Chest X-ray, AP view. Patient: 47 years old, sex M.
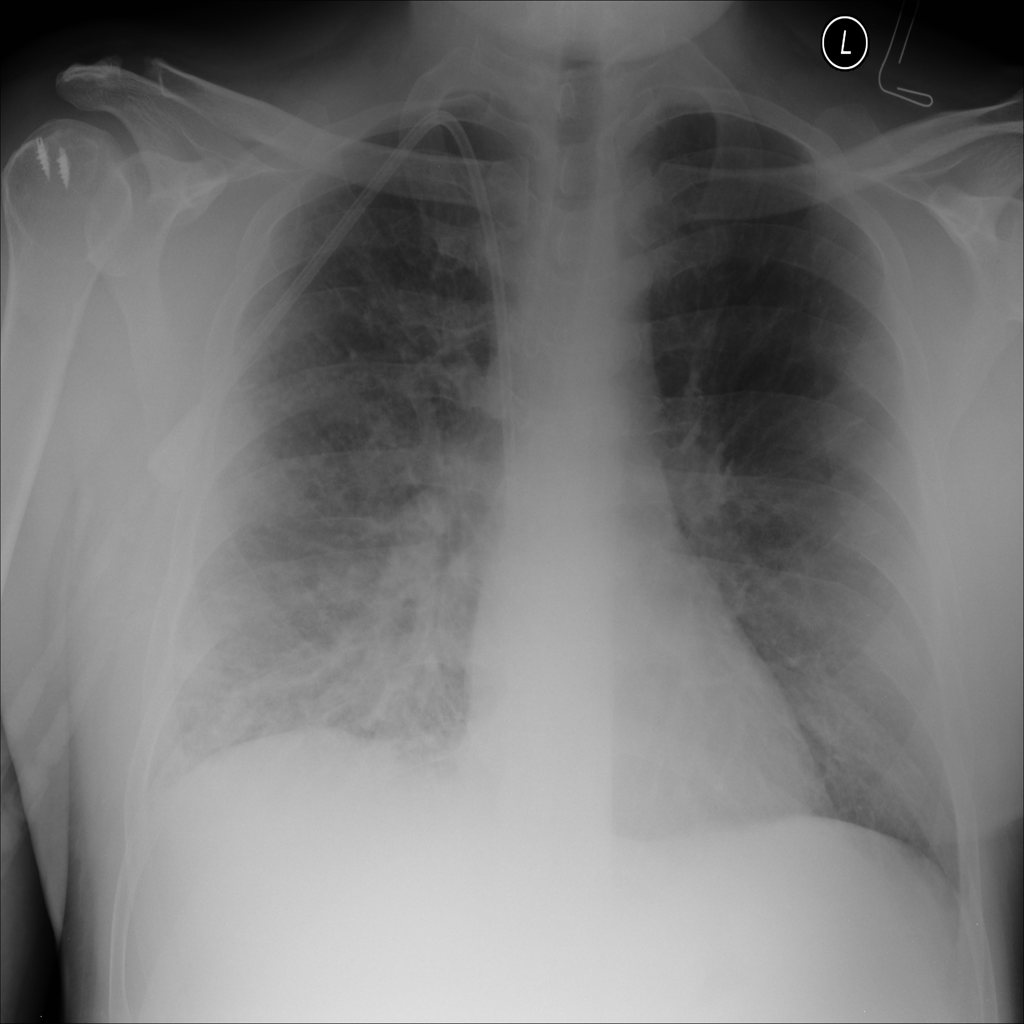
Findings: Edema